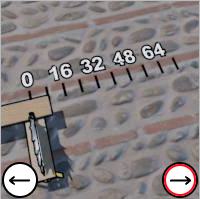
Task: length
Answer: 8
First scale value: 16.0